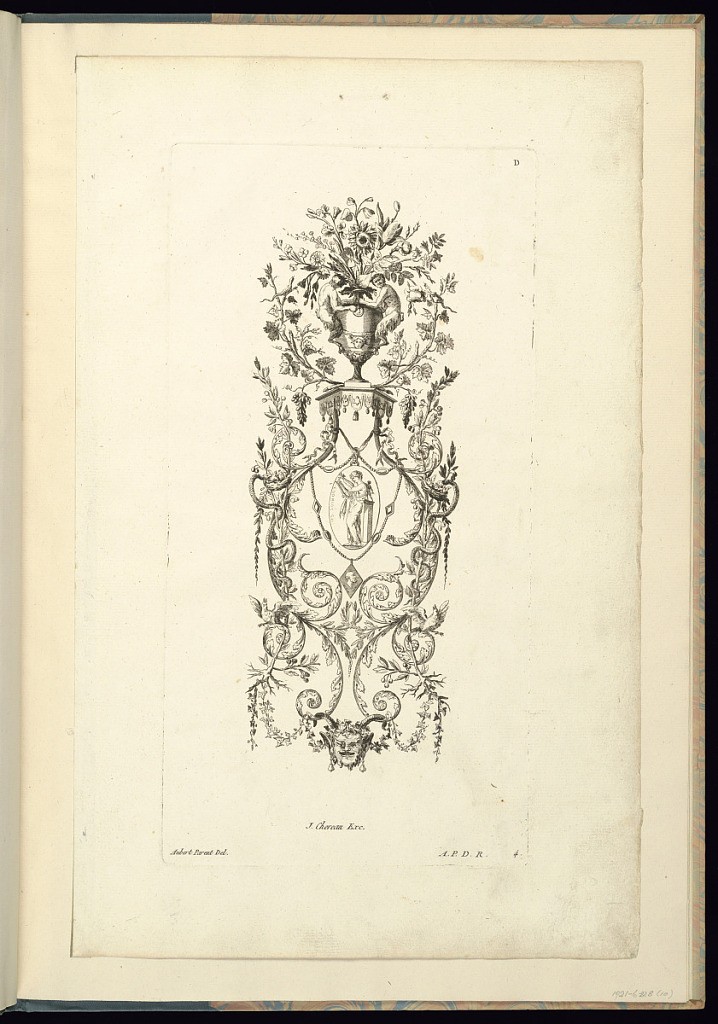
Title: Arabesque Design
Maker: Aubert Henri Joseph A. Parent, French, 1753–1835
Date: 1788
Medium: Etching and engraving on paper
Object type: Print
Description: Arabesque design with a vase on top full of flowers; satyrs grip either side of the vase. The arabesque also features ivy, lizards, snakes attacking bird nests, a mascaron with pierced ears at the bottom, and a medallion at the center, strung on beads, with the image of a man playing the lyre (Apollo). The plate is signed and numbered.